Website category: restaurant
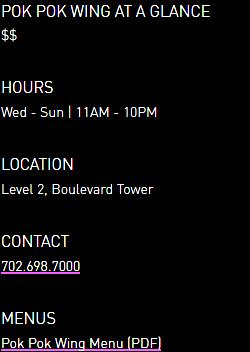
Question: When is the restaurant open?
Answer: Wed - Sun | 11AM - 10PM

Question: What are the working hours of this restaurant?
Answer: Wed - Sun | 11AM - 10PM

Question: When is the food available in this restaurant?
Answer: Wed - Sun | 11AM - 10PM

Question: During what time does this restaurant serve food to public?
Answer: Wed - Sun | 11AM - 10PM

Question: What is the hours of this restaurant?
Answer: Wed - Sun | 11AM - 10PM

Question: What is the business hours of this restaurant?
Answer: Wed - Sun | 11AM - 10PM

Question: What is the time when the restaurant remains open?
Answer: Wed - Sun | 11AM - 10PM

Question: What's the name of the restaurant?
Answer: Pok Pok Wing at a glance

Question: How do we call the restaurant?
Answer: Pok Pok Wing at a glance

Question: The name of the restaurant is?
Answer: Pok Pok Wing at a glance

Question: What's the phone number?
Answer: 702.698.7000

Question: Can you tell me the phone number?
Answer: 702.698.7000

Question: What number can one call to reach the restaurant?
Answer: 702.698.7000

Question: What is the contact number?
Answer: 702.698.7000

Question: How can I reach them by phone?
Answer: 702.698.7000

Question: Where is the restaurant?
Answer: Level 2, Boulevard Tower

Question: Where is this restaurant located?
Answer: Level 2, Boulevard Tower

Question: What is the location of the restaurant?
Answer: Level 2, Boulevard Tower

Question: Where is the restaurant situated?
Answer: Level 2, Boulevard Tower

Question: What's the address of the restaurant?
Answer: Level 2, Boulevard Tower

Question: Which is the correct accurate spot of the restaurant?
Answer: Level 2, Boulevard Tower

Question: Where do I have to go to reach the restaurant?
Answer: Level 2, Boulevard Tower